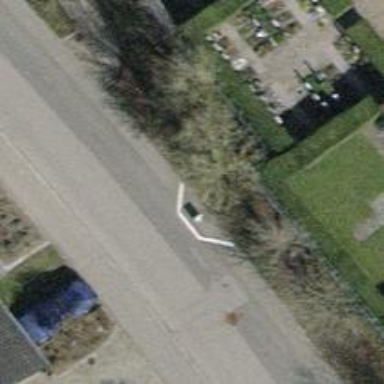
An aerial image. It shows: Chicane for traffic calming.